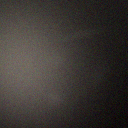
Screen state: off